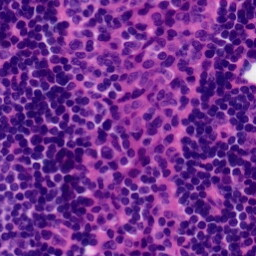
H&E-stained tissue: Tonsil